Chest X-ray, PA view. Patient: 21 years old, sex F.
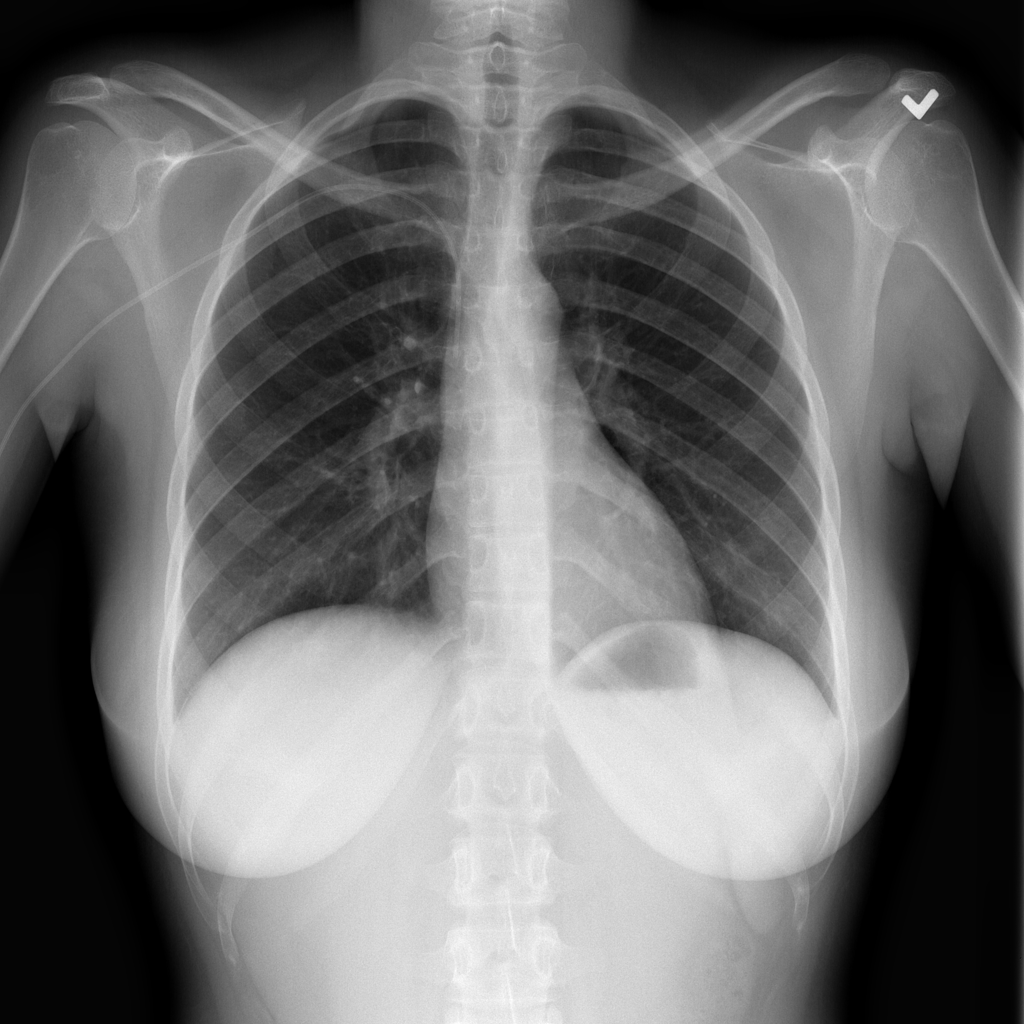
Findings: No Finding